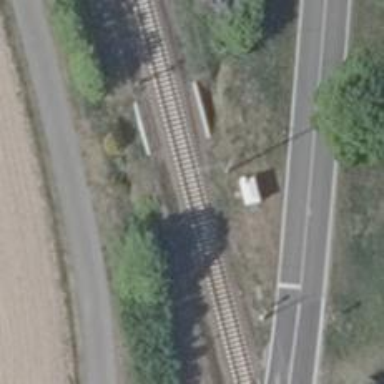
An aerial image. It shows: Railway signal.